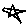
Label: star